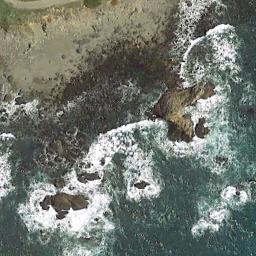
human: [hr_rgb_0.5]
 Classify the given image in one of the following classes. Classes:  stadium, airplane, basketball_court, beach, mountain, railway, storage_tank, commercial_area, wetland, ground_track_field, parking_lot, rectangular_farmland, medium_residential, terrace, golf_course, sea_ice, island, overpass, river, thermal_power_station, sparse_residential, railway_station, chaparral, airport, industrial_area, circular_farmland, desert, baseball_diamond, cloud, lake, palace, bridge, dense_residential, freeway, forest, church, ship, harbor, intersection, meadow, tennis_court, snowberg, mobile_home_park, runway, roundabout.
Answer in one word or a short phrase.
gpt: beach